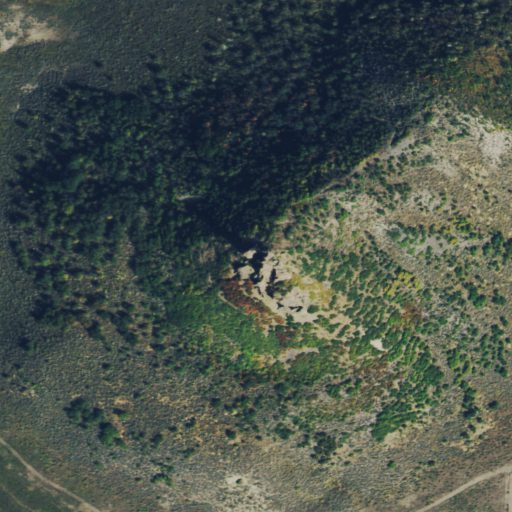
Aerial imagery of mountain in Colorado named Rattlesnake Butte containing shrub, deciduous forest, and evergreen forest